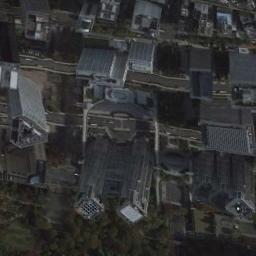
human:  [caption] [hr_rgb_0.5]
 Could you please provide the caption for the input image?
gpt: The commercial area is consist of many tall buildings next to the trees .

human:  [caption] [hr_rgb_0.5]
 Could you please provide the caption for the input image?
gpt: A commercial area has some high-rise buildings and some roads go through the commercial area while a grove of trees is next to the commercial area .

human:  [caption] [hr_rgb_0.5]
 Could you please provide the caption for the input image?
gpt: There are two tall buildings in the upper left and right corner .

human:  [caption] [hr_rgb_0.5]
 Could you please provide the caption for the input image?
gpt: In a business district there are many buildings of different heights and heights and several roads with many cars and some trees .

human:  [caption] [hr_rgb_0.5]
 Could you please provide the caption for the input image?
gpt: There are some black buildings on a commercial area .